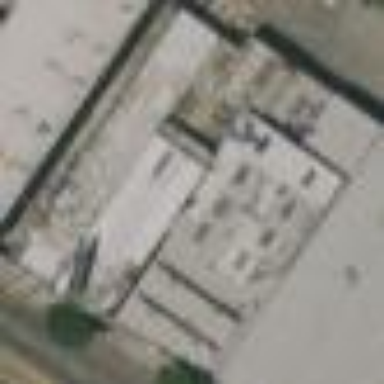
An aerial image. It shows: Industrial building.